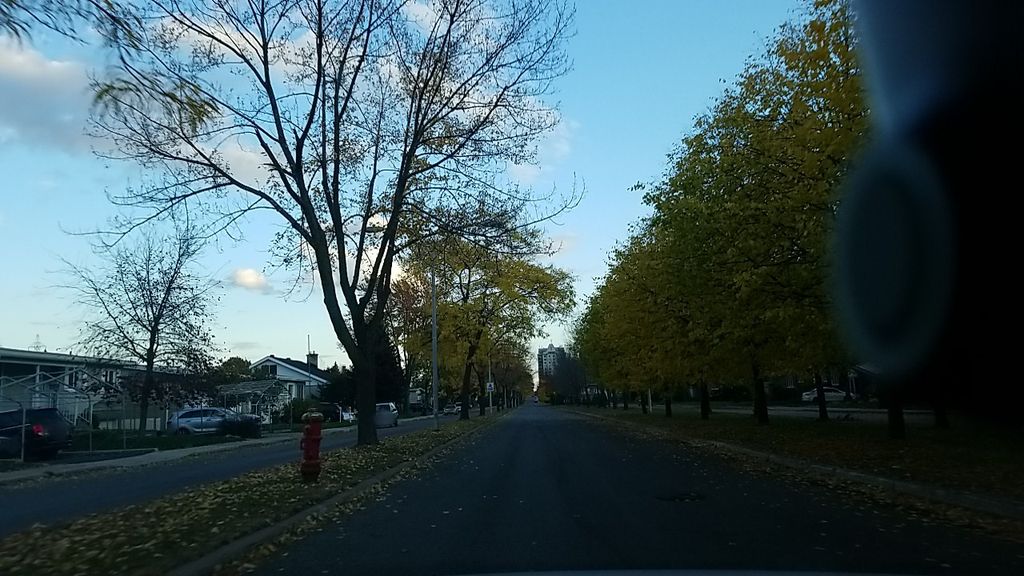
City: montreal